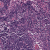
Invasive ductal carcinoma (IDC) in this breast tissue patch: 0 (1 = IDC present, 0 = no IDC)